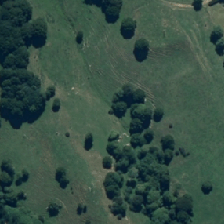
Land cover: herbaceous_freshwater_vege